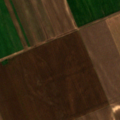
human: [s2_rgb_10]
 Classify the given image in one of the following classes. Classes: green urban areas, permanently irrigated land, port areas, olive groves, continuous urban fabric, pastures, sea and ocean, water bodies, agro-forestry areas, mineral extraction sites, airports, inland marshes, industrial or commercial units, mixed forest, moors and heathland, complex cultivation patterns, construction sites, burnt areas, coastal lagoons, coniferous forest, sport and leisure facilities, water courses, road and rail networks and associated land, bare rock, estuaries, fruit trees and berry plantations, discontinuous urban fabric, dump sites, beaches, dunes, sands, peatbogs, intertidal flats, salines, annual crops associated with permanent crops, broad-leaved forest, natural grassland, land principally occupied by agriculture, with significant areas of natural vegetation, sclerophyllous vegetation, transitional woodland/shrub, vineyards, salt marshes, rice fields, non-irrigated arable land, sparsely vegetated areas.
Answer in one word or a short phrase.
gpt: non-irrigated arable land